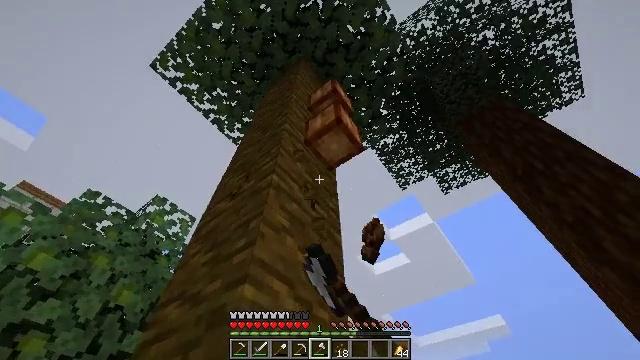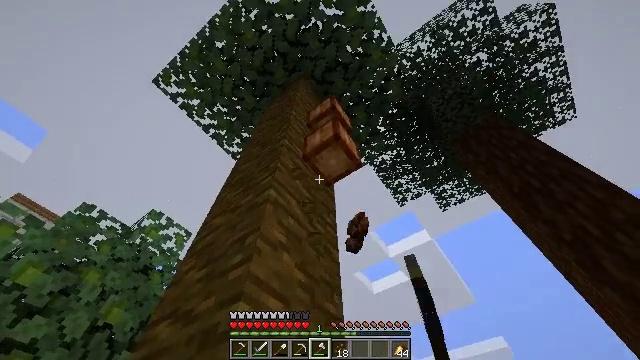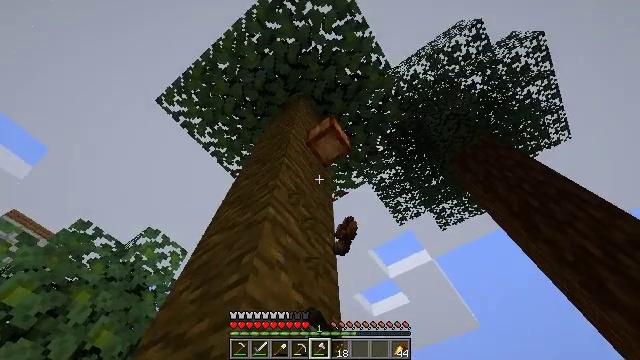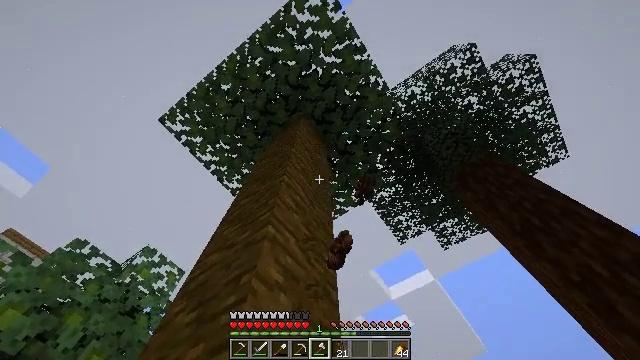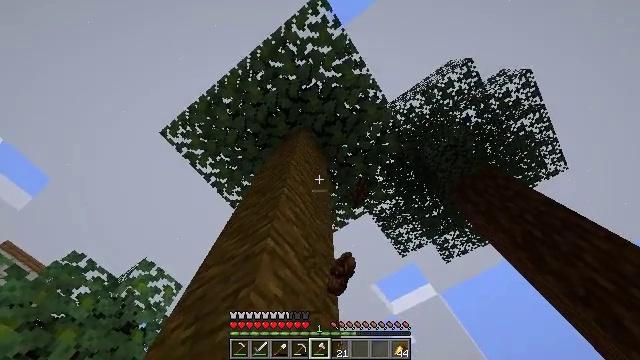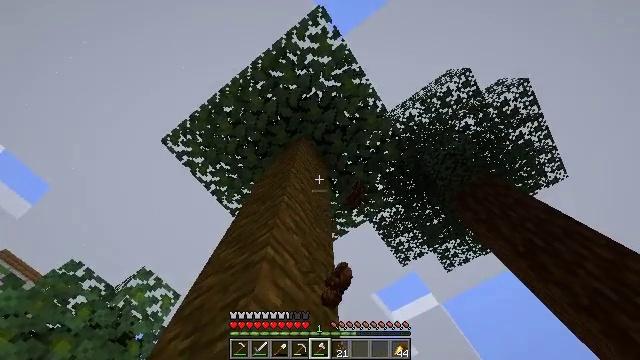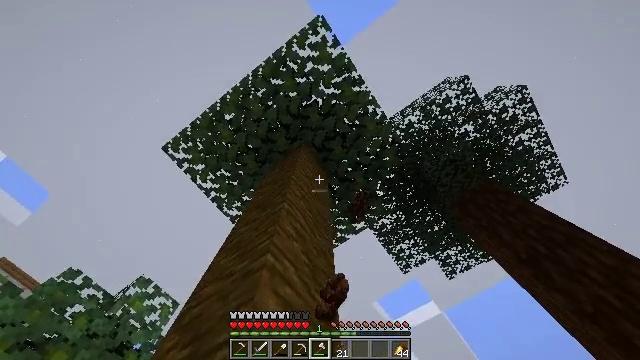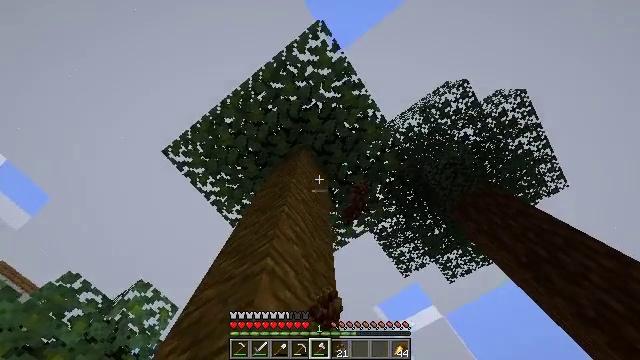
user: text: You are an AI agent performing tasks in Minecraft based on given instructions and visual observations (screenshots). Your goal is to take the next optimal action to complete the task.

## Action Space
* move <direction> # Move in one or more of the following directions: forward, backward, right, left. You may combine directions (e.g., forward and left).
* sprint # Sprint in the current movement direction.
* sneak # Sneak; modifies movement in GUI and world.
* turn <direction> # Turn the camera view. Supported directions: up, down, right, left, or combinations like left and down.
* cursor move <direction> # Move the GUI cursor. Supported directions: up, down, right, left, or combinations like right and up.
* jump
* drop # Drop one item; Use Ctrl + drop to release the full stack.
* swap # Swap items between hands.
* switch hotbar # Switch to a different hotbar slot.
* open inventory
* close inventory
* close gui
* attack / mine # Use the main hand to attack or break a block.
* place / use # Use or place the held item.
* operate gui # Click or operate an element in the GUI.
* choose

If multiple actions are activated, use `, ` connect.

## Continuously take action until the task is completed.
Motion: motion action
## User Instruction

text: Mine the cocoa pods for beans.
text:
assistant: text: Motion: turn up, attack / mine
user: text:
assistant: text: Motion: turn up, attack / mine
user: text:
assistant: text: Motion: turn up, attack / mine
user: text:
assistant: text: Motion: turn up, attack / mine
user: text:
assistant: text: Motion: turn up, attack / mine
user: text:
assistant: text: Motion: turn up, attack / mine
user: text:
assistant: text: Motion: attack / mine
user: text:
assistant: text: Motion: attack / mine